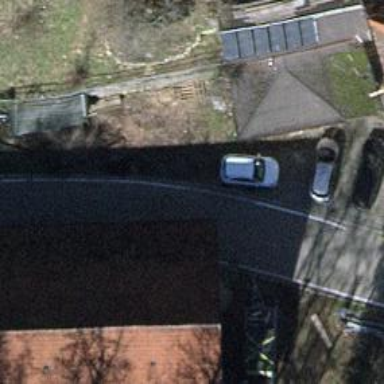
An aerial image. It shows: Tertiary road with asphalt surface.